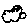
Label: cloud